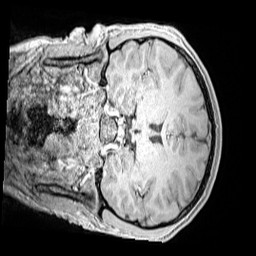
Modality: MP2RAGE
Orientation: coronal
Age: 13
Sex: male
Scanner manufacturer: siemens
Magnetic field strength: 3 T
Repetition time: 4 s
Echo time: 0.00299 s